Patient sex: M
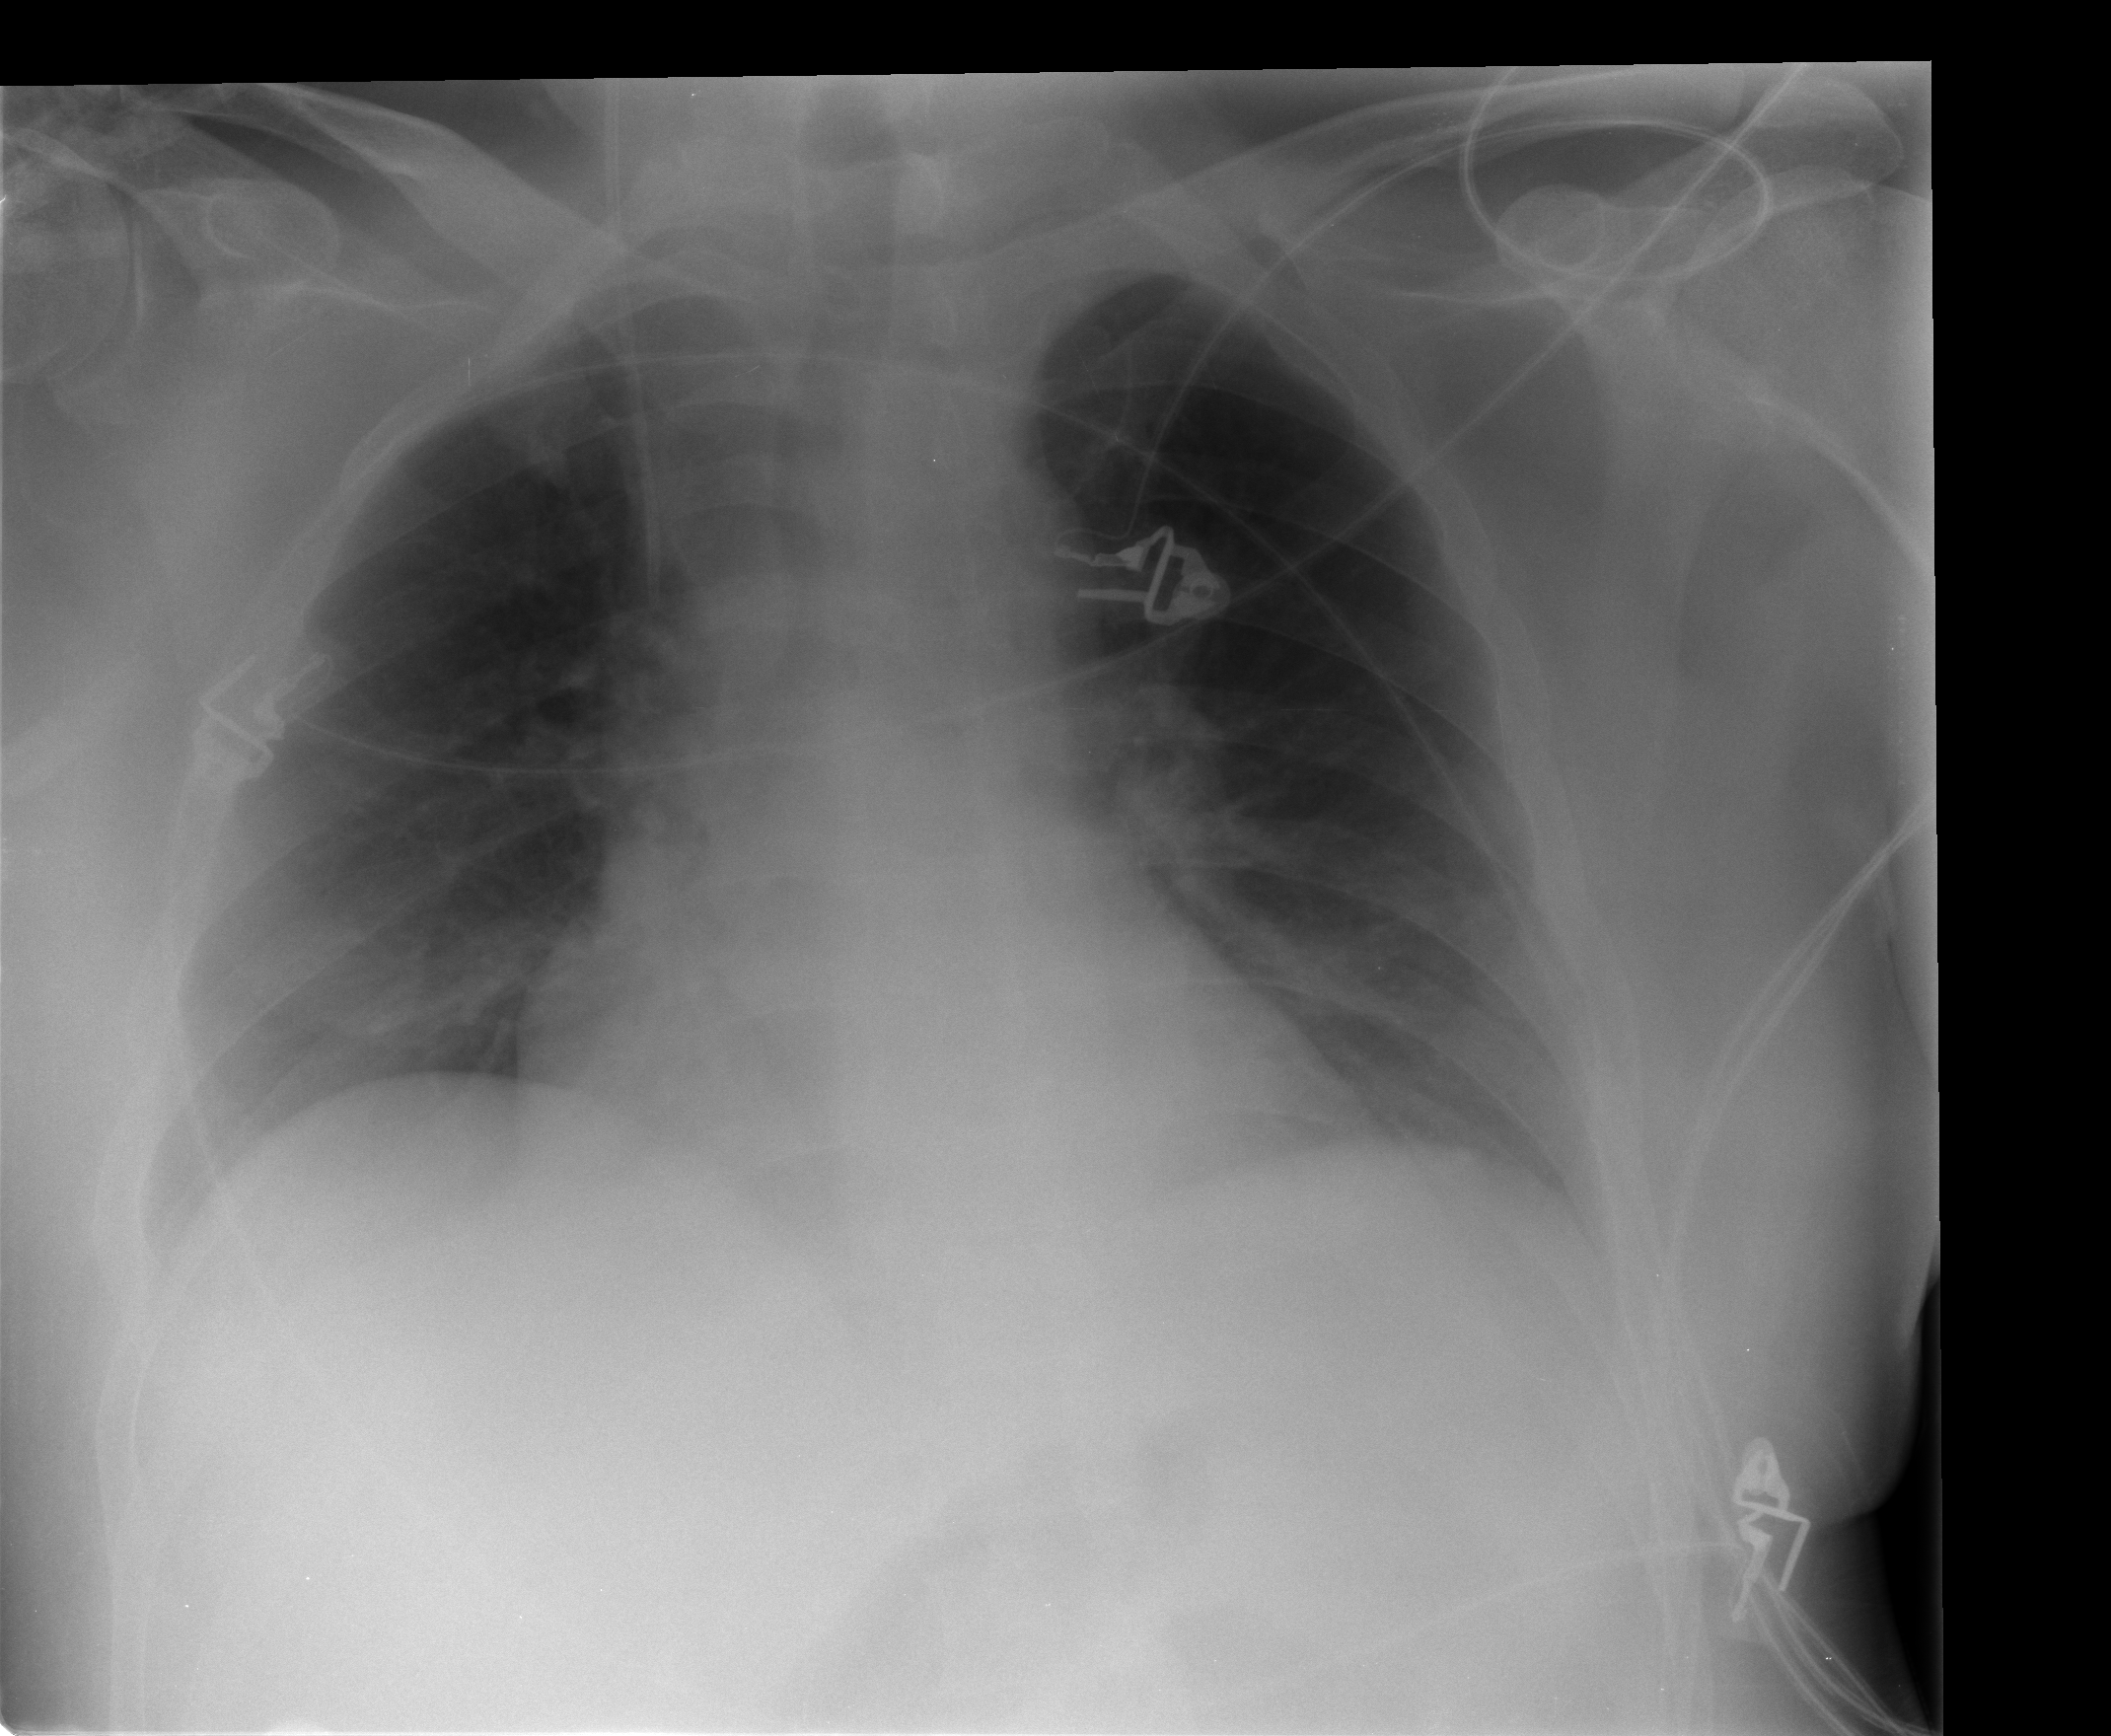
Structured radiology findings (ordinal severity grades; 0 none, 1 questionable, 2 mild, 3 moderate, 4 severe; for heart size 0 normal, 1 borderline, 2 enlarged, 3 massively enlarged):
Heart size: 0
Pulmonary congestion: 1
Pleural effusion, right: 0
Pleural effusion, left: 0
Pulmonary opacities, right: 0
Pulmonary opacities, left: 0
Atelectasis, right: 0
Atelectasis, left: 0